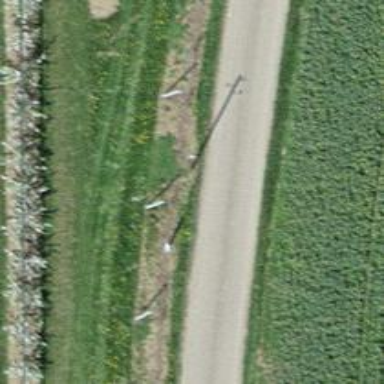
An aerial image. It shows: Minor power line.